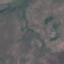
Land use / land cover: HerbaceousVegetation